Interaction volume radius: 5 \u00c5
Interaction volume height: 10 \u00c5
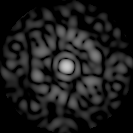
Disorder parameter: 0.795